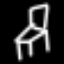
Label: chair